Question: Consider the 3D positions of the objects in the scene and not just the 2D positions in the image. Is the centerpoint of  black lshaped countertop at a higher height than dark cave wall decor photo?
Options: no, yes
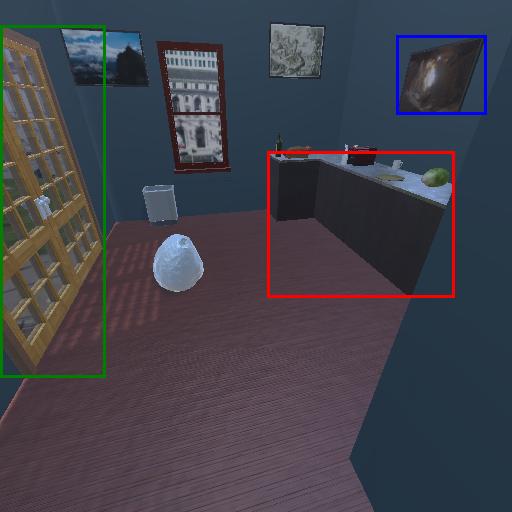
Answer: no